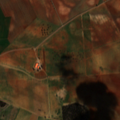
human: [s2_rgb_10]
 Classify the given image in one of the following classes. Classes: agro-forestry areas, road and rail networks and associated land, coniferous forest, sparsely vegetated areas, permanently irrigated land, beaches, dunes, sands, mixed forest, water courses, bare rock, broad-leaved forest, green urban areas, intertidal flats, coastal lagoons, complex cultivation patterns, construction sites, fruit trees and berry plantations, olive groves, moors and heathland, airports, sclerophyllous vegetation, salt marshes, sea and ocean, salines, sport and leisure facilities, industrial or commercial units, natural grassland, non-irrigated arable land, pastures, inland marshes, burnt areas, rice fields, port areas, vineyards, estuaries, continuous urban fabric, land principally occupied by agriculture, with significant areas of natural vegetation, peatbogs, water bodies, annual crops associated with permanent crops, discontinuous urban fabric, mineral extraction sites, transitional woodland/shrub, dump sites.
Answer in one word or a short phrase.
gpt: non-irrigated arable land, annual crops associated with permanent crops